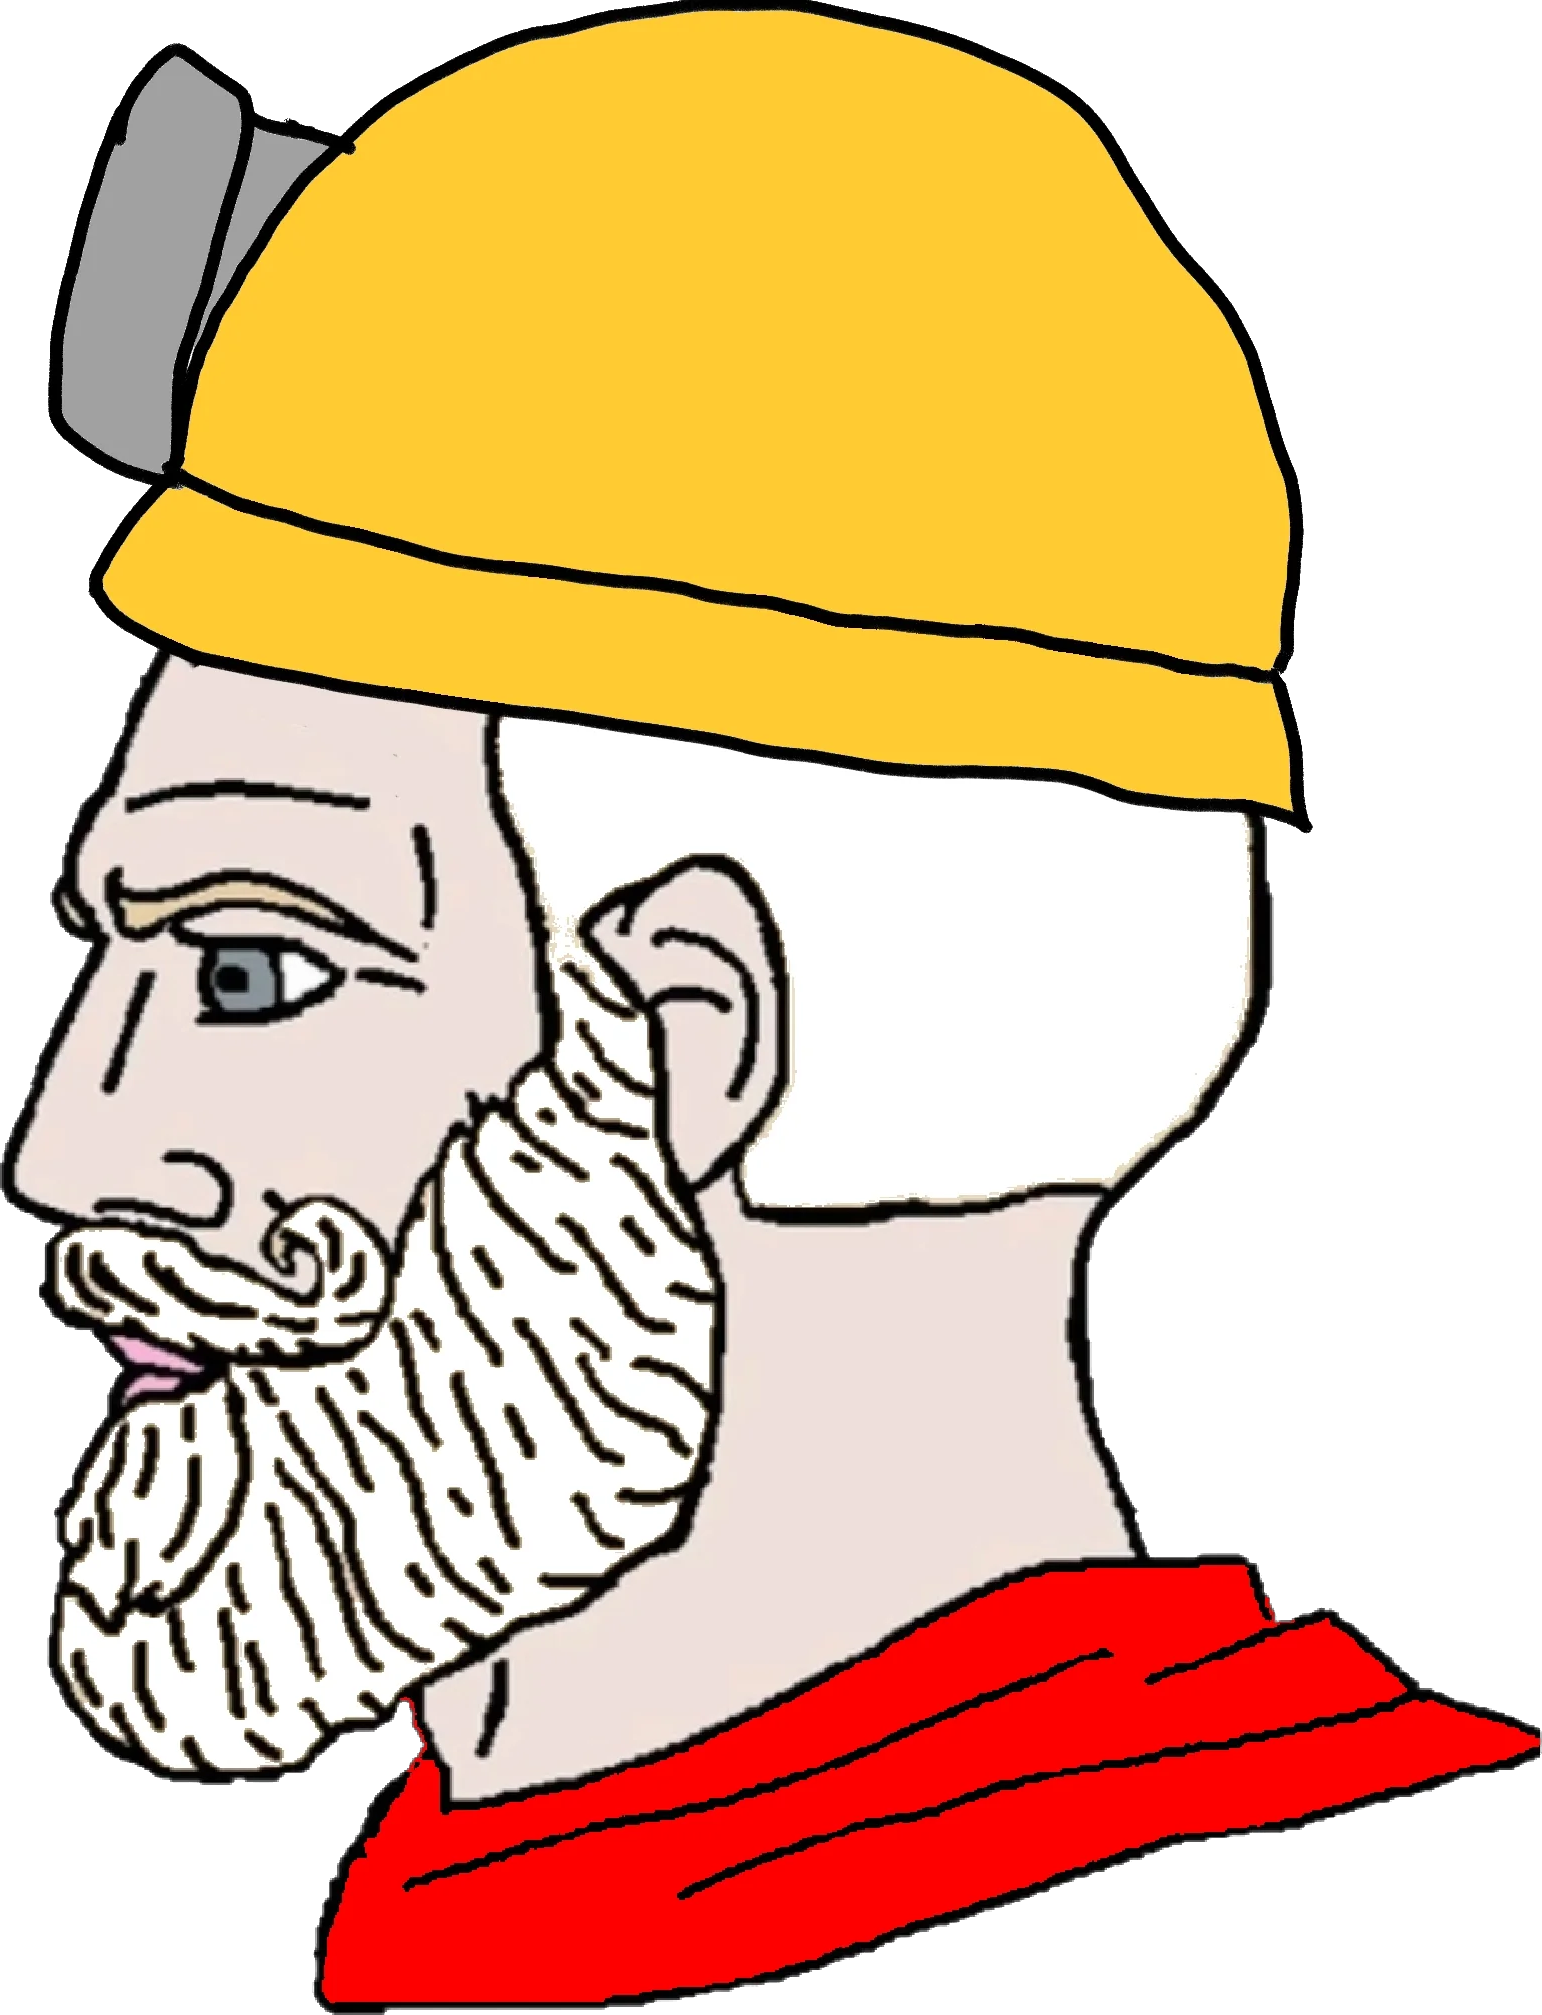
Label: 4_Yes_Chad